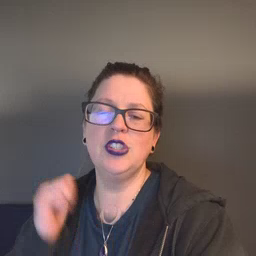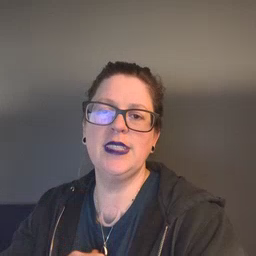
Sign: jacket